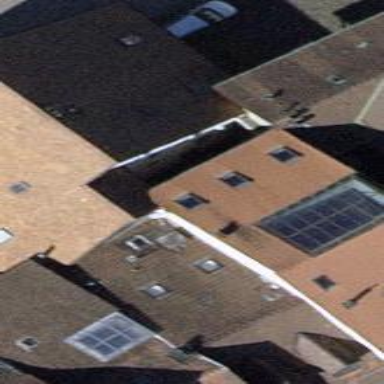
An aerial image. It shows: Building.